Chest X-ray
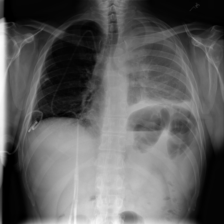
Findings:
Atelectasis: negative
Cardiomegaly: negative
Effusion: negative
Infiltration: negative
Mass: negative
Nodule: negative
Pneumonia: negative
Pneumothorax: negative
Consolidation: negative
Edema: negative
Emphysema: negative
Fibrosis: negative
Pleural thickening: negative
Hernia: negative